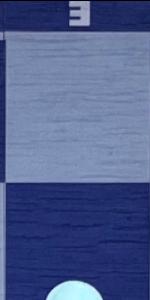
Label: Empty